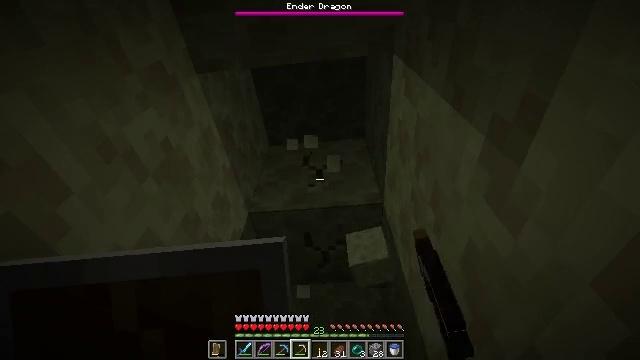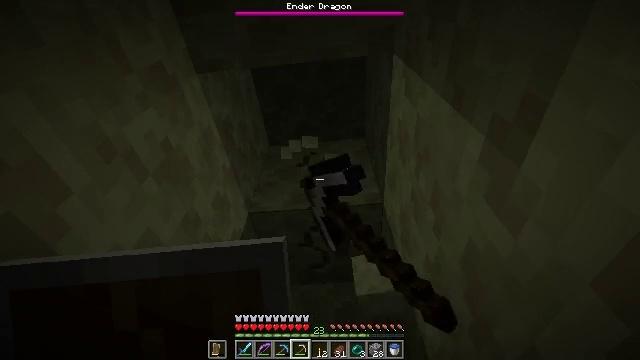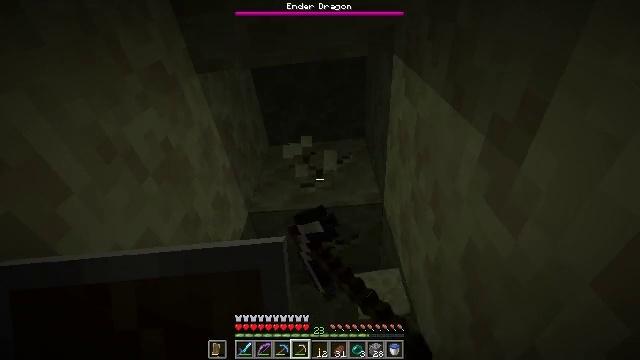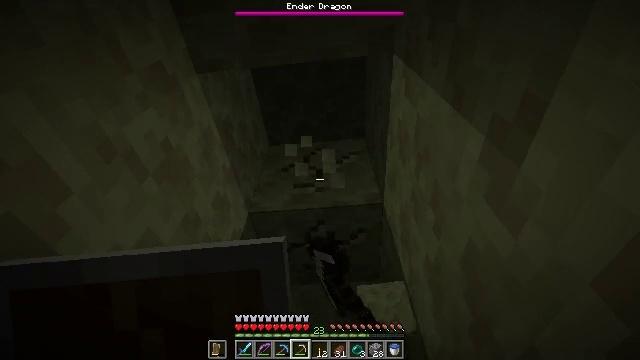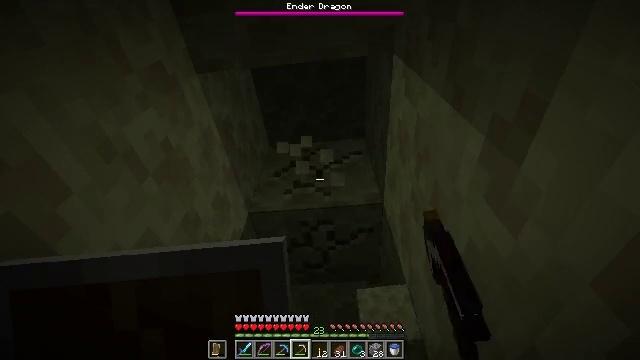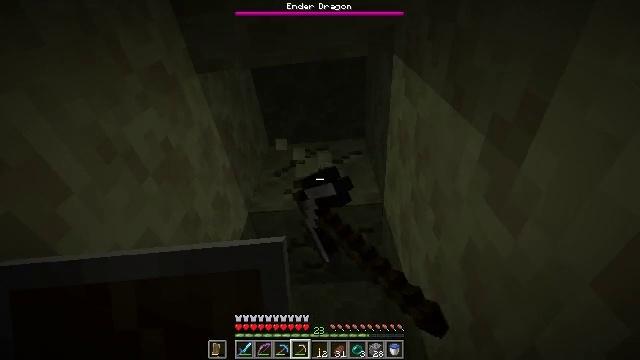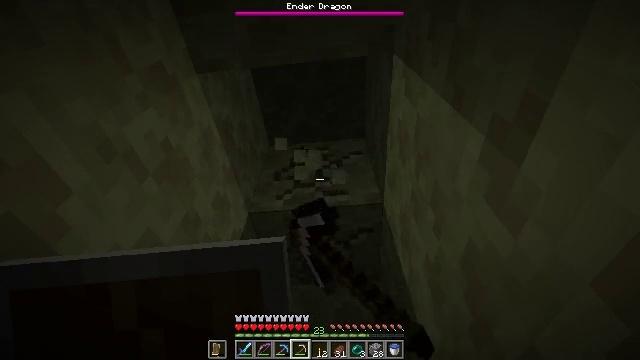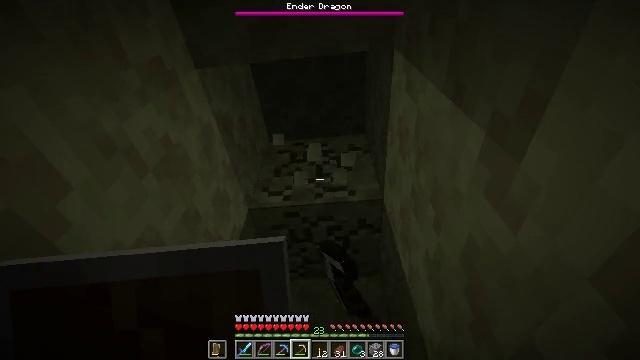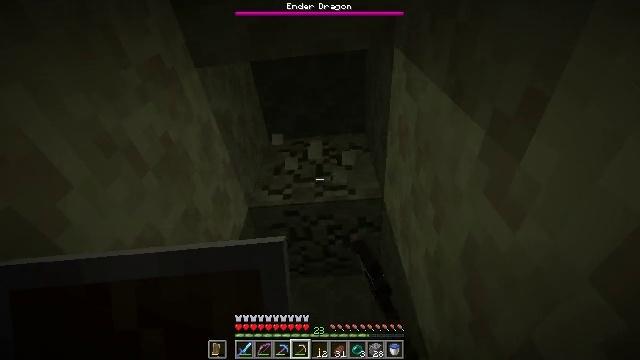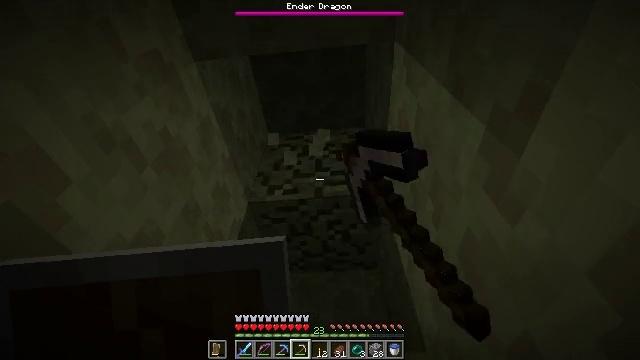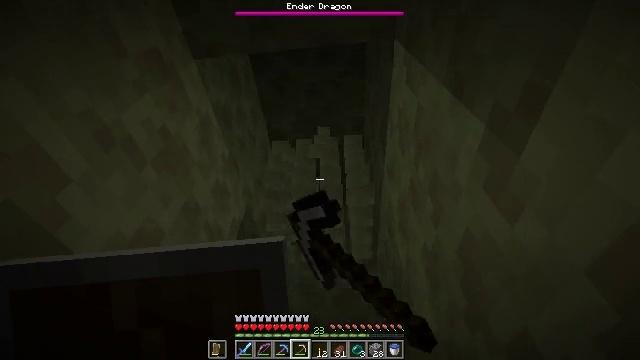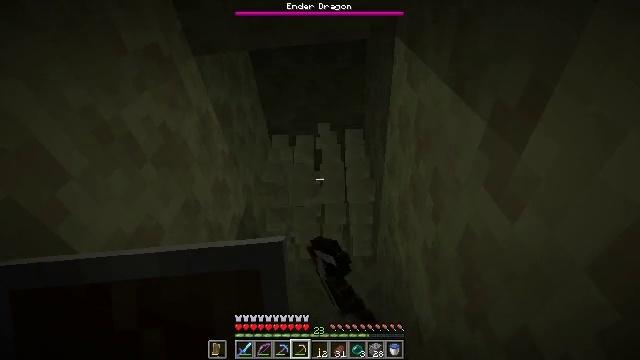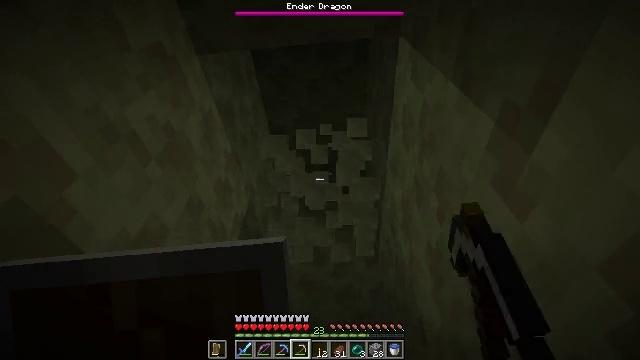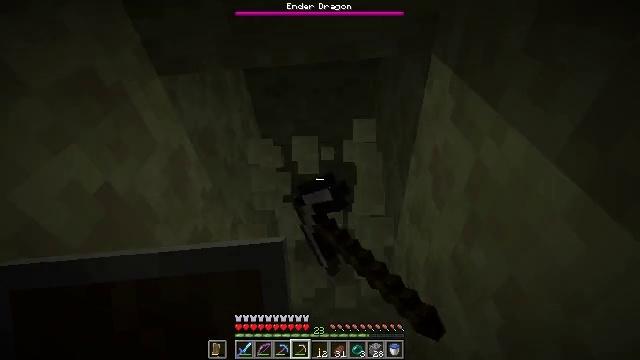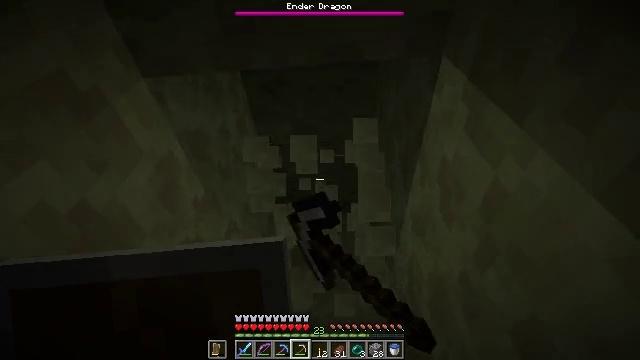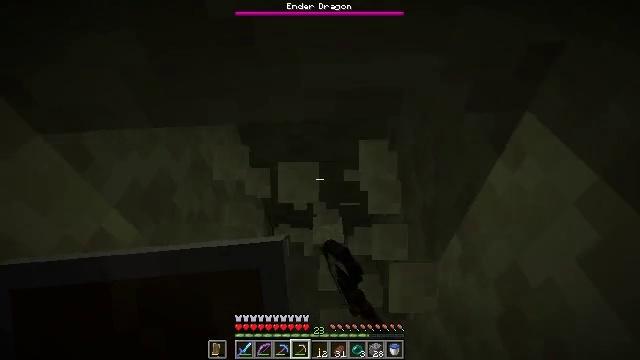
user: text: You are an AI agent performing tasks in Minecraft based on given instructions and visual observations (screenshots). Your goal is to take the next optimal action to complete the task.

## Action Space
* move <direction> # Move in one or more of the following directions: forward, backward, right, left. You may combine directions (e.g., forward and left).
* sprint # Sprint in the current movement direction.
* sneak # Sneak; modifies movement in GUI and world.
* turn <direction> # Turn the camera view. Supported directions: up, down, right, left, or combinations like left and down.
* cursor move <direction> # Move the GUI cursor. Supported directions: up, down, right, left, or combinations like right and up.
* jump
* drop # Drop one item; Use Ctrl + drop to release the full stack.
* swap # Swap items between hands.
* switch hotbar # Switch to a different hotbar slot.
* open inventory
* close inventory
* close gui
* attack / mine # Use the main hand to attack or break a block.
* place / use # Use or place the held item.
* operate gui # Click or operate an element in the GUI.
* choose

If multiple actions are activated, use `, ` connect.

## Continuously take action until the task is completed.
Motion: motion action
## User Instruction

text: Gather end stone from the End.
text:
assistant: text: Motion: attack / mine
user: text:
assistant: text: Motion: attack / mine
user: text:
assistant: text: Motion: attack / mine
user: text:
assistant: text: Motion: attack / mine
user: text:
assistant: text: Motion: attack / mine
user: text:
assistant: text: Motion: attack / mine
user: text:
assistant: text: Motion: attack / mine
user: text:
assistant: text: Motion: attack / mine
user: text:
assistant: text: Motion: turn down, attack / mine
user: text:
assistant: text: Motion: attack / mine
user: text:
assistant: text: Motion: move forward, attack / mine
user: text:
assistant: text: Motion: move forward, attack / mine
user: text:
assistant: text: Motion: move forward, turn down, attack / mine, jump
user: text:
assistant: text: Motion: move forward, turn down, attack / mine, jump
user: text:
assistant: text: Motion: move forward, turn down, attack / mine, jump
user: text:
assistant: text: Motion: move forward, turn down, attack / mine, jump
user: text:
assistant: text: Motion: move forward, turn right and down, attack / mine
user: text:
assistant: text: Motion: move forward, turn down, attack / mine
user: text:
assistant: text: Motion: move forward, attack / mine
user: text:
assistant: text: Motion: turn up, attack / mine
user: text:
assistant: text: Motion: attack / mine
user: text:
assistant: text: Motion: attack / mine
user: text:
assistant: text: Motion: attack / mine
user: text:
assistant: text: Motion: turn up, attack / mine
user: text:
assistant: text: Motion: turn up, attack / mine
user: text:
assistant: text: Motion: turn up, attack / mine
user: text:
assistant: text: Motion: turn up, attack / mine
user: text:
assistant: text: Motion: attack / mine
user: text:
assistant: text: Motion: attack / mine
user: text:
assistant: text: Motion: attack / mine